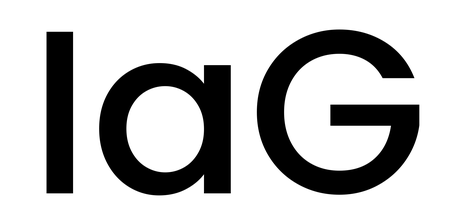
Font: Poppins-Medium